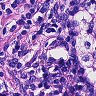
Metastatic tissue present: no